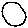
Label: circle